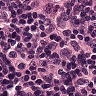
Metastatic tissue present: yes